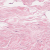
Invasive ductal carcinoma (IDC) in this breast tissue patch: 0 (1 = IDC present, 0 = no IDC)